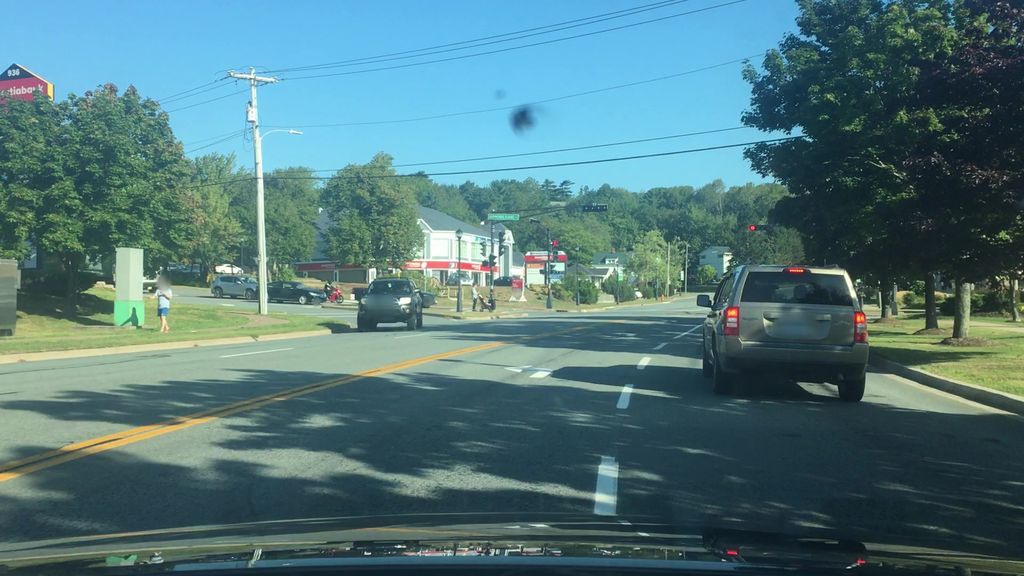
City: halifax